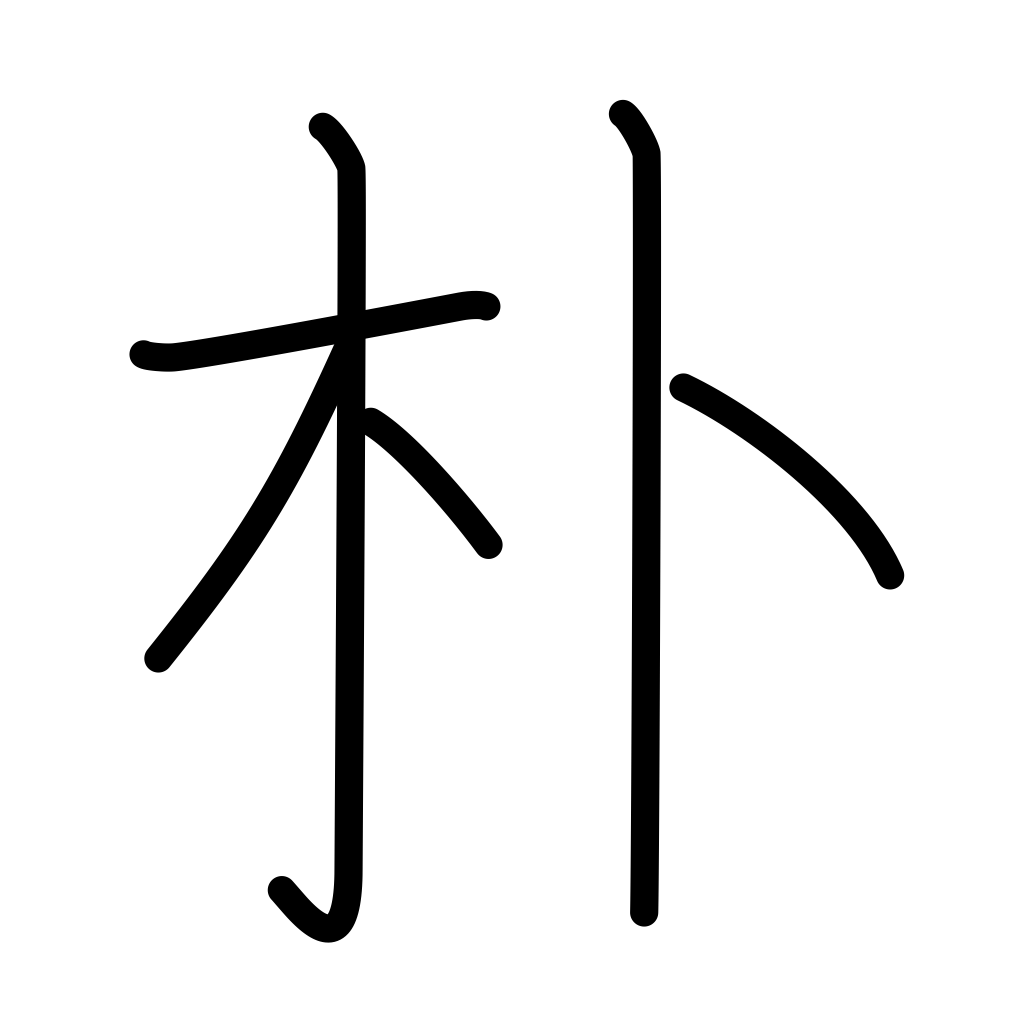
Meaning: crude, simple, plain, docile